Question: I have this bit of bootstrap code below:
'''
<form class="navbar-form ">
<div class="form-group">
<input type="text" class="form-control" placeholder="Search" name="query" ng-model="query">
</div>
<button type="button" class="btn btn-default" ng-click="queryresult()"><span class="glyphicon glyphicon-search"></span></button>
</form>
'''
But my problem is when I resize my browser below 767 pixels wide the nice pretty search bar looks like so:

I want the search icon to the right of the search field how do I do that?
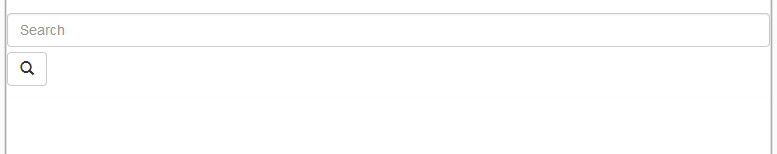
Answer: In bootstrap 3, the following should work (I'd suggest you paste the below code as is, as I have changed a few class names):
'''
<div class="input-group">
<input type="text" class="form-control" placeholder="Search" name="query" ng-model="query">
<span class="input-group-btn">
<button type="button" class="btn btn-default" ng-click="queryresult()">
<span class="glyphicon glyphicon-search"></span>
</button>
</span>
</div>
'''
Original source from Bootstrap: <URL>
As far as I know, there is no "bootstrap" way to separate the field and the button keeping them on the same line all the time. To work around that, you could set your input's style to 'width:95%' (for example) and class 'pull-left', then give your button a class of 'pull-right', like this:
'''
<input type="text" class="form-control" placeholder="Search" name="query" ng-model="query" style="width:95%; float:left">
'''
...
'''
<button type="button" class="btn btn-default" ng-click="queryresult()"><span class="glyphicon glyphicon-search" style="float:right"></span></button>
'''
...though it's not necessarily going to look perfect in every case. You may have to fiddle around with it a little bit until you get the desired result.